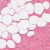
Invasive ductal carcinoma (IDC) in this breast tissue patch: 0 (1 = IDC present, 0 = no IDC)